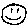
Label: smiley face